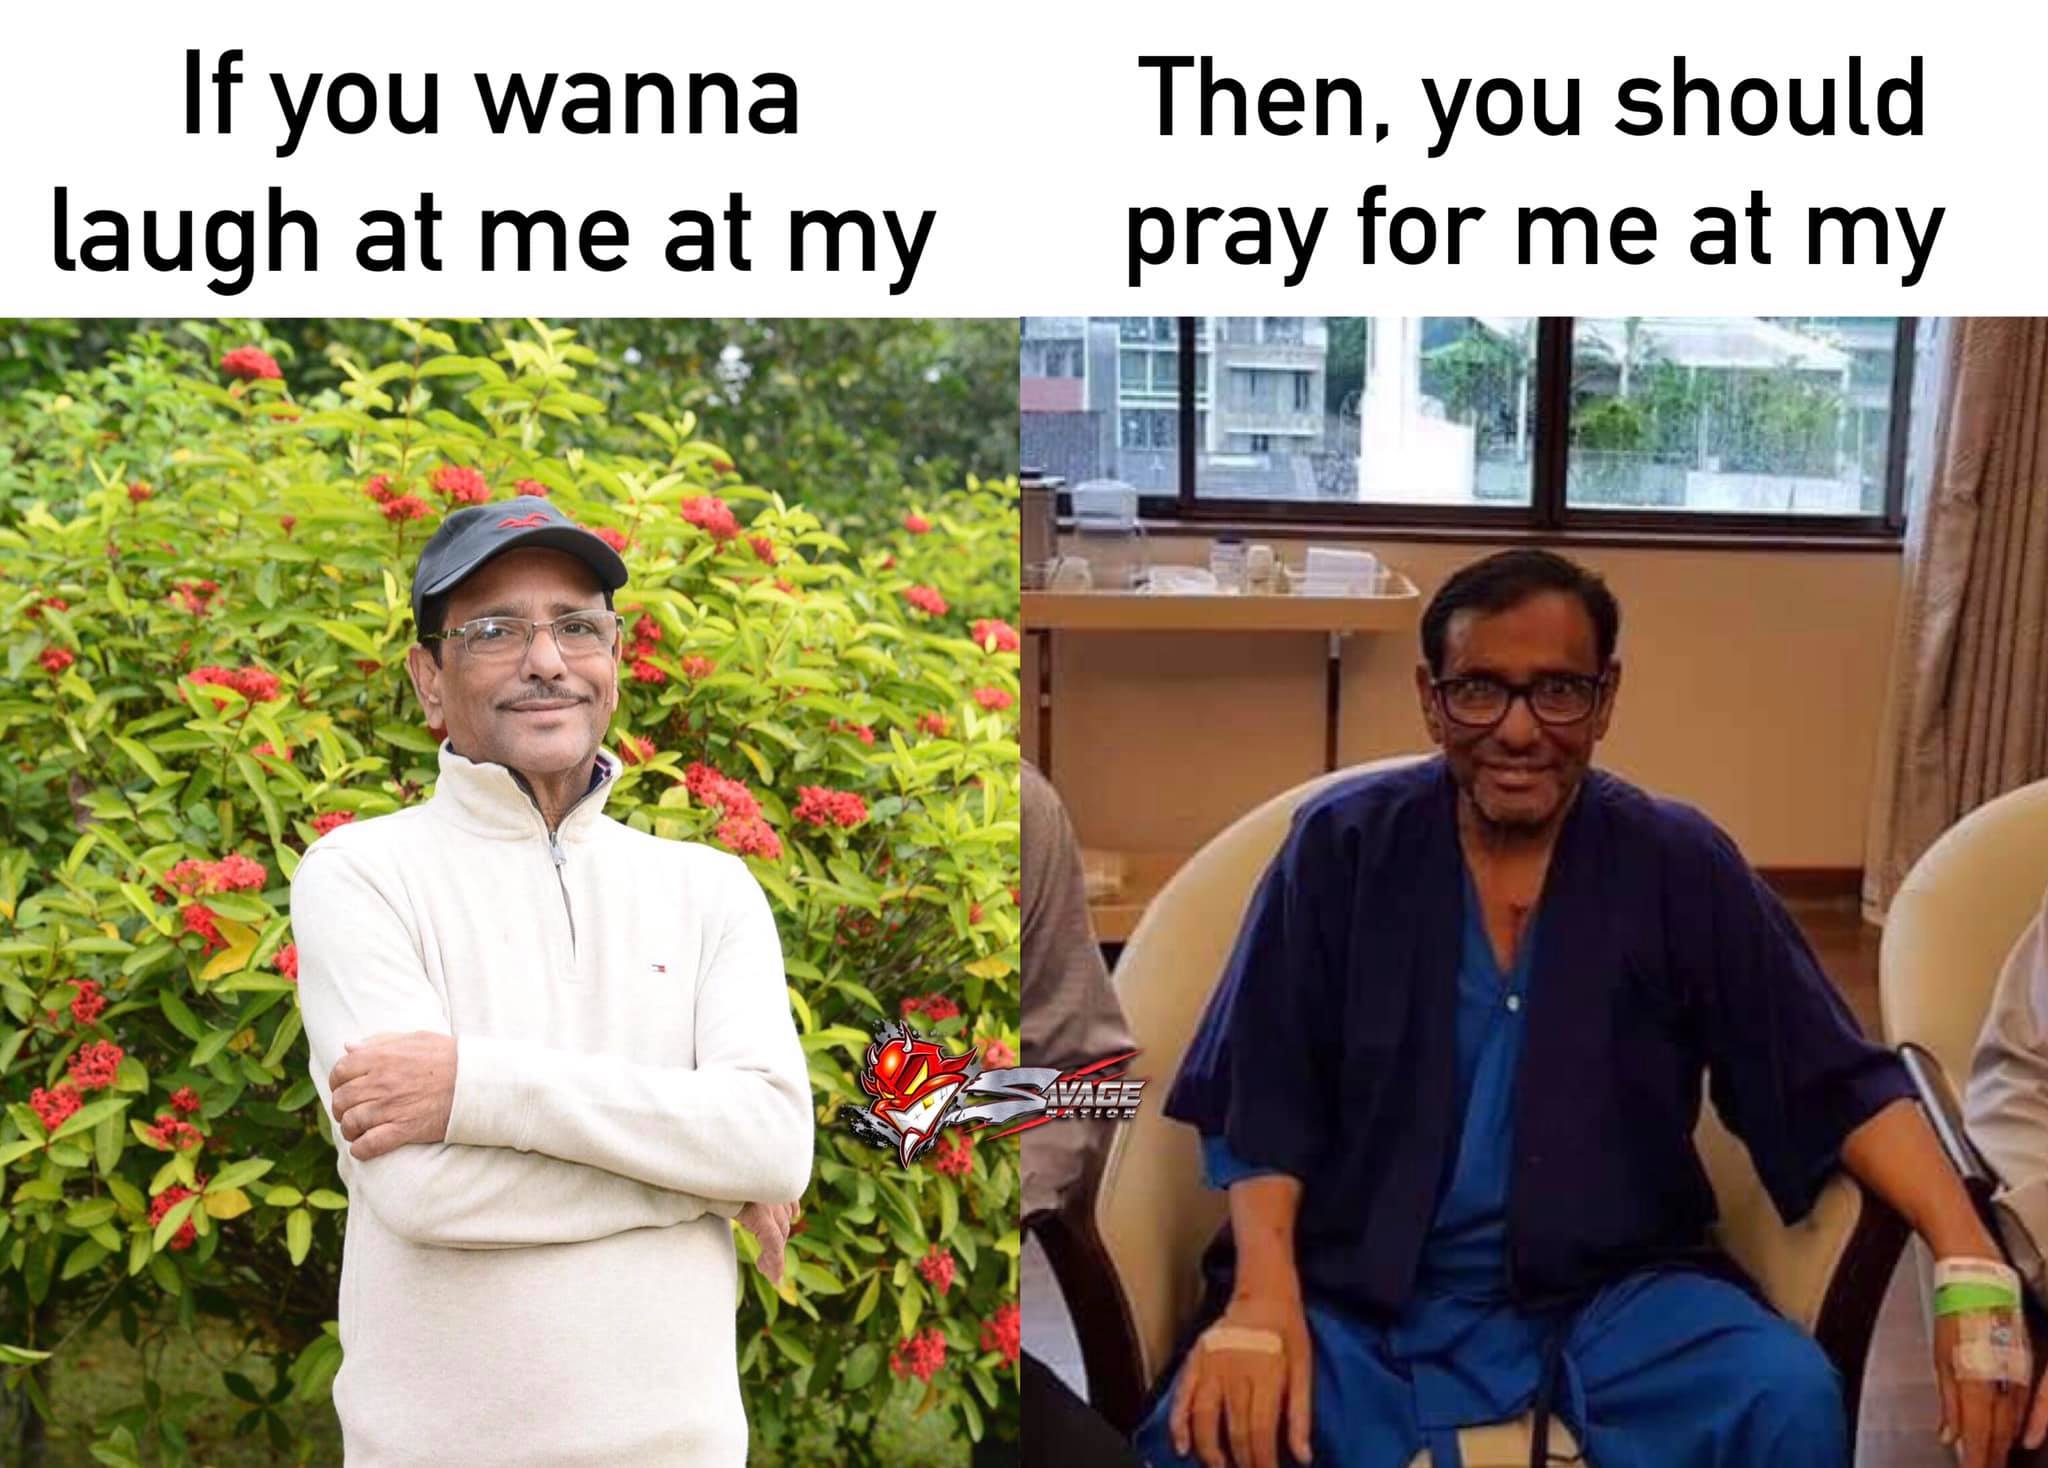
Caption: If you wanna laugh at me at my    Then, you should pray for me at my
Label: non-hate